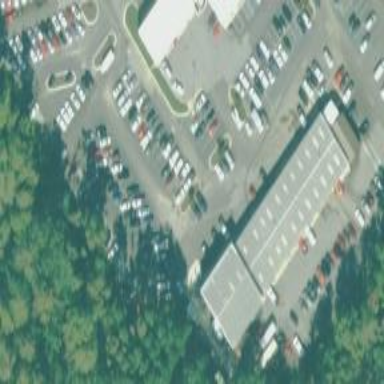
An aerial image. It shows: Building housing car shop.